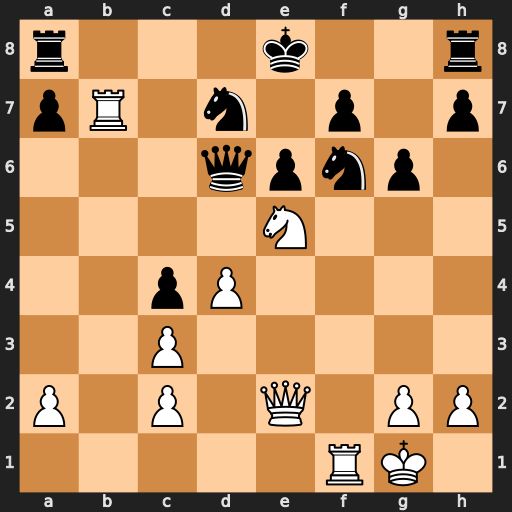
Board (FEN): r3k2r/pR1n1p1p/3qpnp1/4N3/2pP4/2P5/P1P1Q1PP/5RK1
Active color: w
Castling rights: kq
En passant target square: -
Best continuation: Rxd7 Nxd7 Nxf7